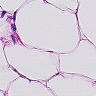
Metastatic tissue present: no